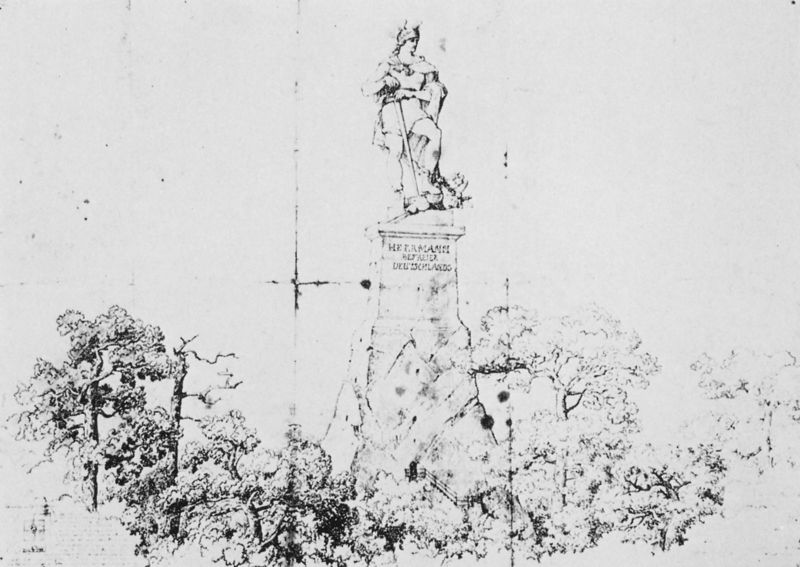
Titel: Entwurf zu einem Hermannsdenkmal
Künstler: Karl Friedrich Schinkel
Schlagwörter: baum, held, mann, weiß, bäume, äste, hell, schwarz, skizze, zeichnung, sockel, ast, zweige, figur, blatt, wald, skulptur, statue, schrift, inschrift, zweig, denkmal, stich, schwarzweiß, schwert, soldat, waffe, helm, entwurf, siegesgöttin, hermann, cherusker, herrmann, drock